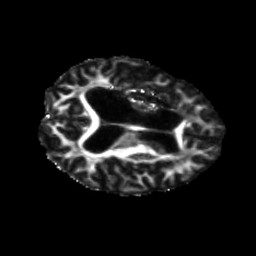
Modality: FA
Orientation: axial
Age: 53
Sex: female
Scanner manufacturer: siemens
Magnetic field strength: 3 T
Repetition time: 5.25 s
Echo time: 0.08 s